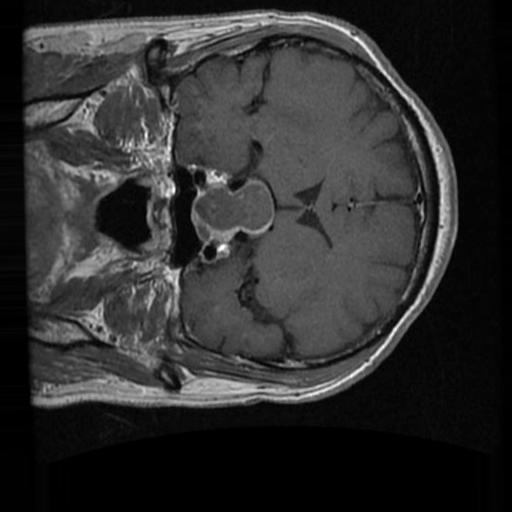
Label: brain_tumor